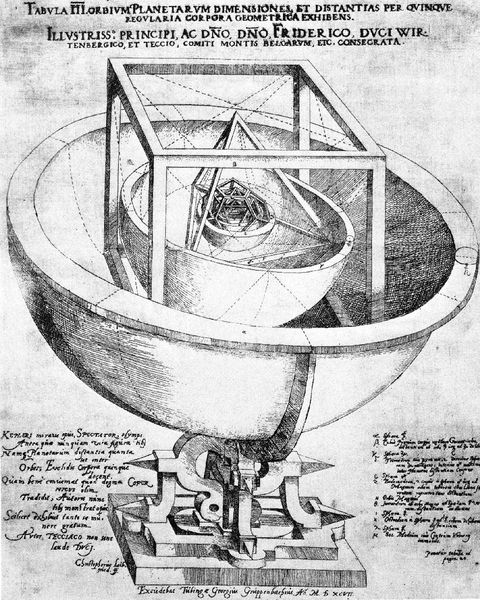
Titel: Entwurf  für eine Weltmaschine, auch Weltmodell, “Machina mundi artificialis” aus: Mysterium Cosmographicum
Künstler: Johannes Kepler
Schlagwörter: weiß, dreieck, schwarz, zeichnung, sockel, instrument, spitzen, schrift, linien, inschrift, podest, halterung, maschine, druck, schwarzweiss, text, beschriftung, worte, kugel, entwurf, würfel, geometrisch, quader, aufgehängt, kommentar, pyramide, vorlage, globus, welt, geometrie, quadrat, beschreibung, kessel, wissenschaft, verbindungen, latein, notizen, halbkugel, astrologie, astronomie, ineinander, weltbild, verschachtelt, ptolymäus, inscrift